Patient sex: F
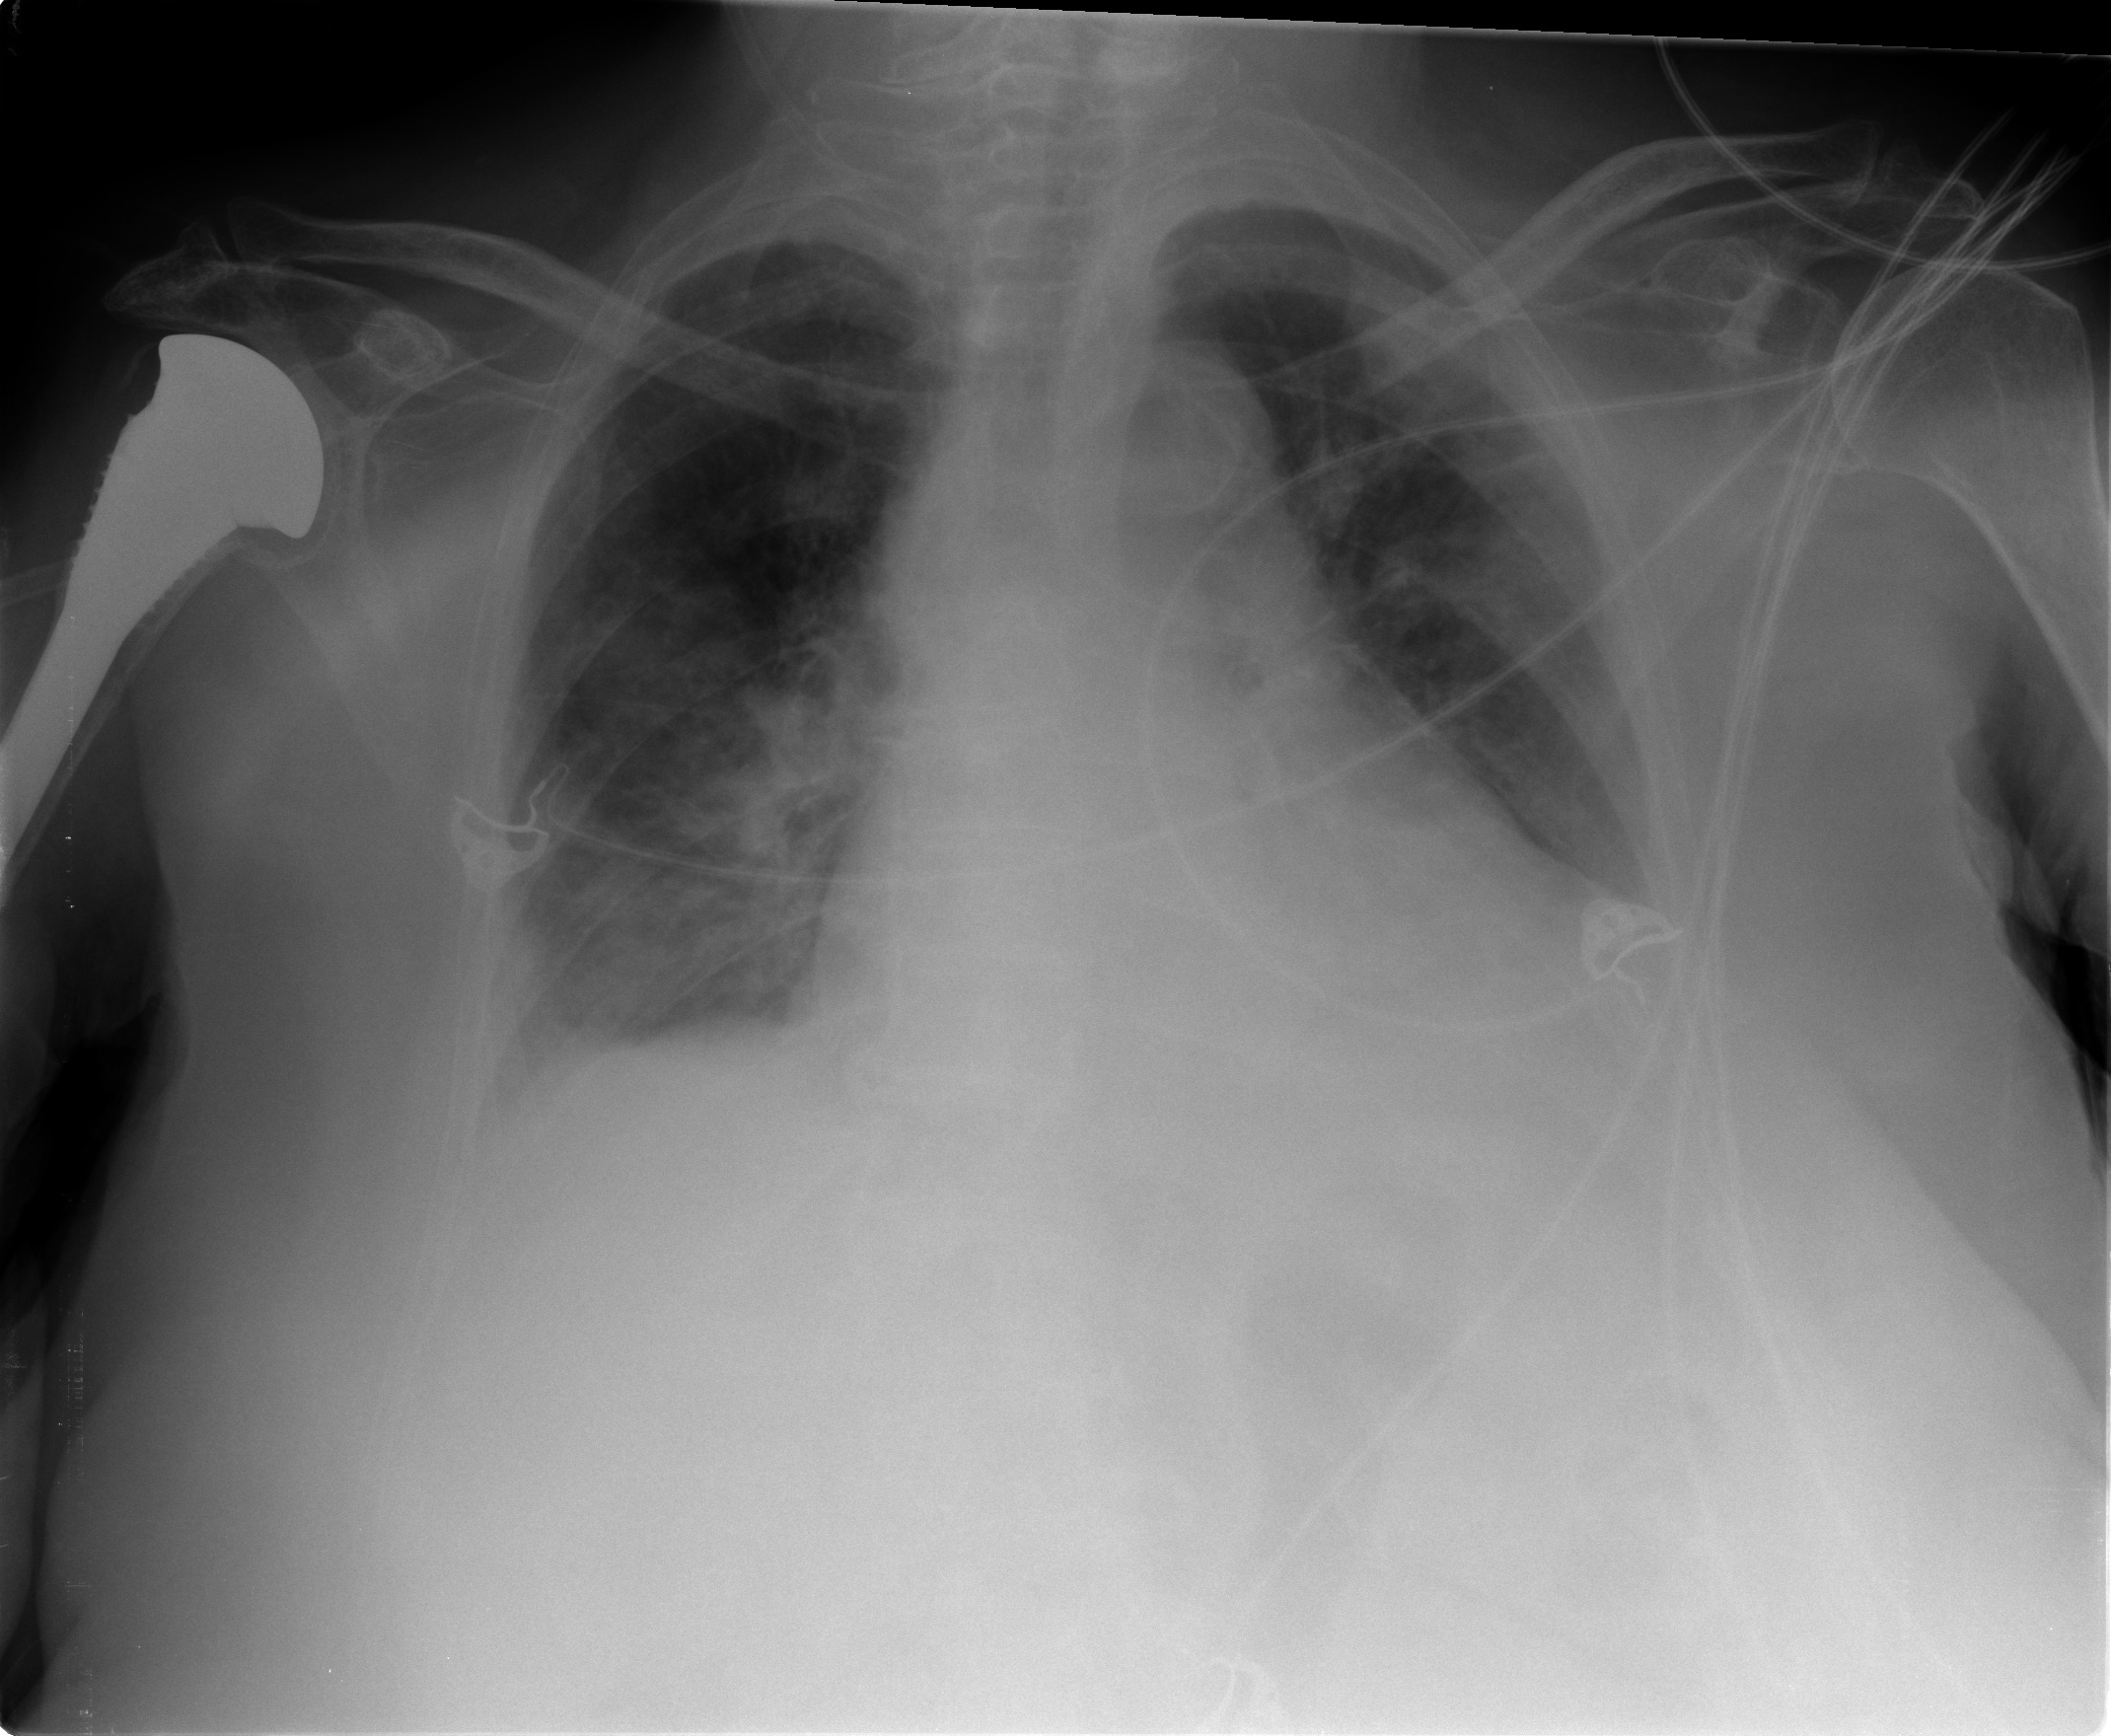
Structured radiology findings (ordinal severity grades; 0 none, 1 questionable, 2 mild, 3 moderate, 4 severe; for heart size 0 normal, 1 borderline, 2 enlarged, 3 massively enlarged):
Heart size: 1
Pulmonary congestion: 0
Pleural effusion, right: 1
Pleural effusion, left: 1
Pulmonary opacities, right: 2
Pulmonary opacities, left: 2
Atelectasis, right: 2
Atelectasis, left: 2